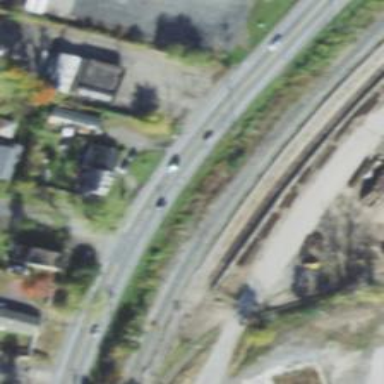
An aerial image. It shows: Abandoned railway.